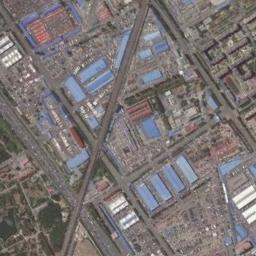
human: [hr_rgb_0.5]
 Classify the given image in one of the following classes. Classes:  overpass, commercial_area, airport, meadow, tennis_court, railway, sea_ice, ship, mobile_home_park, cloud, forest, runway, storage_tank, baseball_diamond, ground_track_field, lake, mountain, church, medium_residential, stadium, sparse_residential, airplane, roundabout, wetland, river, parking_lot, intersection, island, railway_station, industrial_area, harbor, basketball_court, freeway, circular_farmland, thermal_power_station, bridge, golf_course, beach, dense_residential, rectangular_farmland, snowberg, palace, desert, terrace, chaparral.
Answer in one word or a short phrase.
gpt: industrial_area